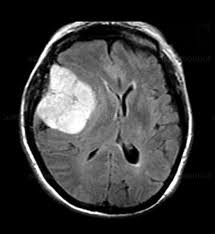
Label: meningioma